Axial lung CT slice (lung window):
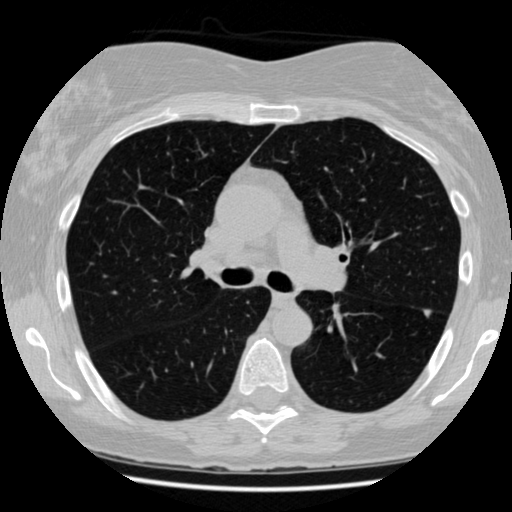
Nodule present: yes
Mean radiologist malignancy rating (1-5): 2